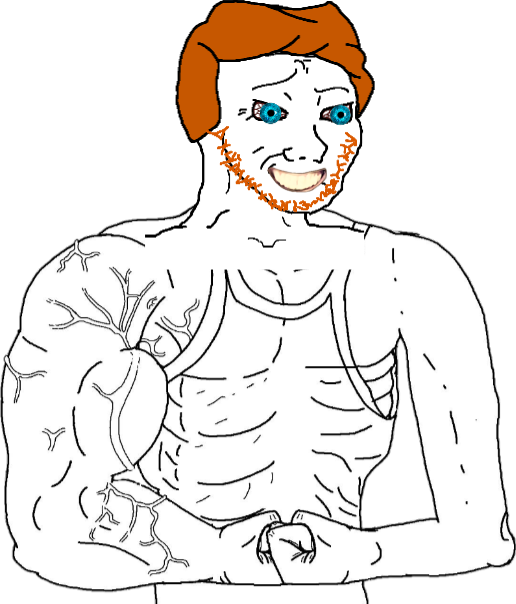
Label: 5_Coomer